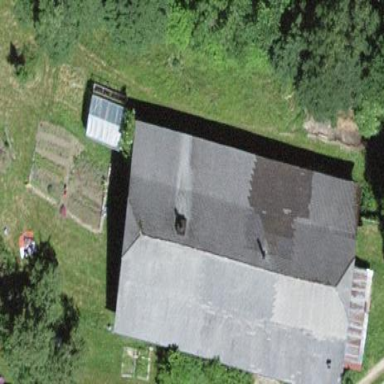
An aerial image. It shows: Farm building.